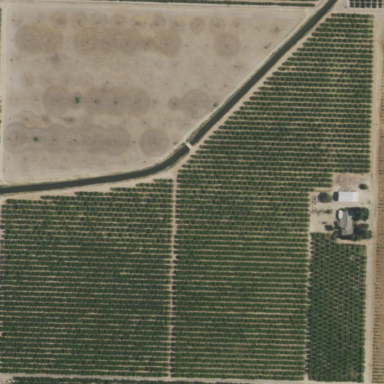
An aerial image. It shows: Orchard planted with peach trees.